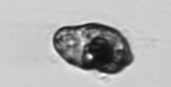
Label: Proterythropsis